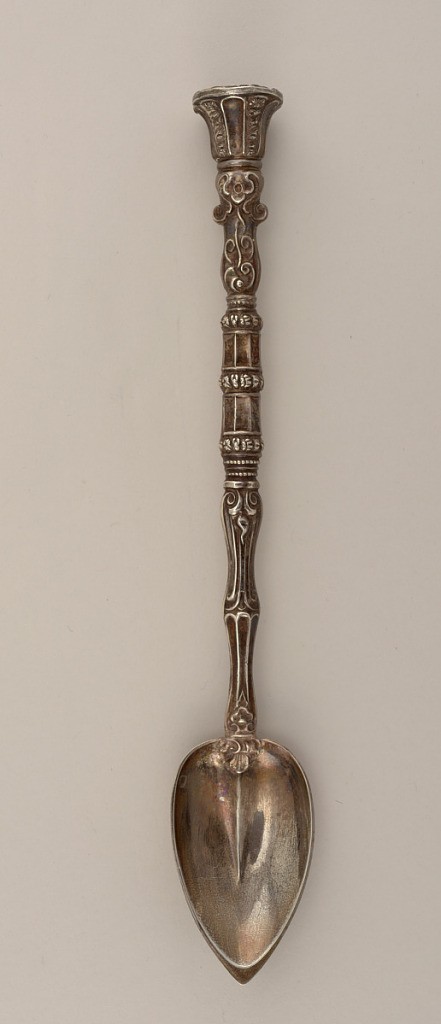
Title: spoon
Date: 19th century
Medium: silver
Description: Pointed, heart-shaped oval bowl with central rib, shaped stem embossed with scrolled and panelled sections, fluted terminal below the circular crusher.